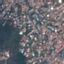
Land use / land cover class: Residential